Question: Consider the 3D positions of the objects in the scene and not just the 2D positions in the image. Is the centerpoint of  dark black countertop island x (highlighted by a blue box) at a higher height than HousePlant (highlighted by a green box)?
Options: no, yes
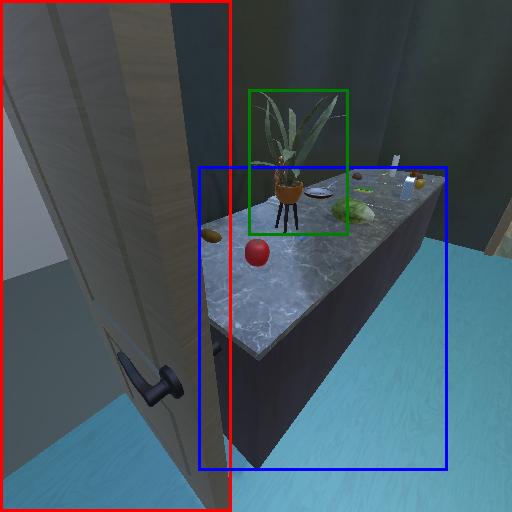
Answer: no